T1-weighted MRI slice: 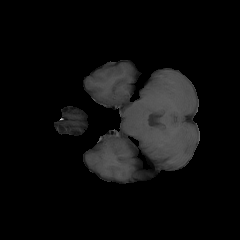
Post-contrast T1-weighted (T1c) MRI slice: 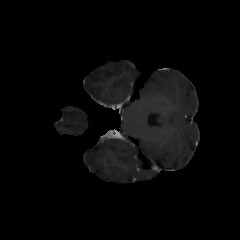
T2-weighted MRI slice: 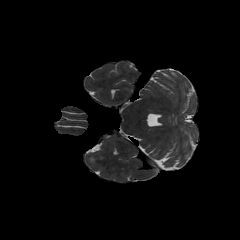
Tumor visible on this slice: no